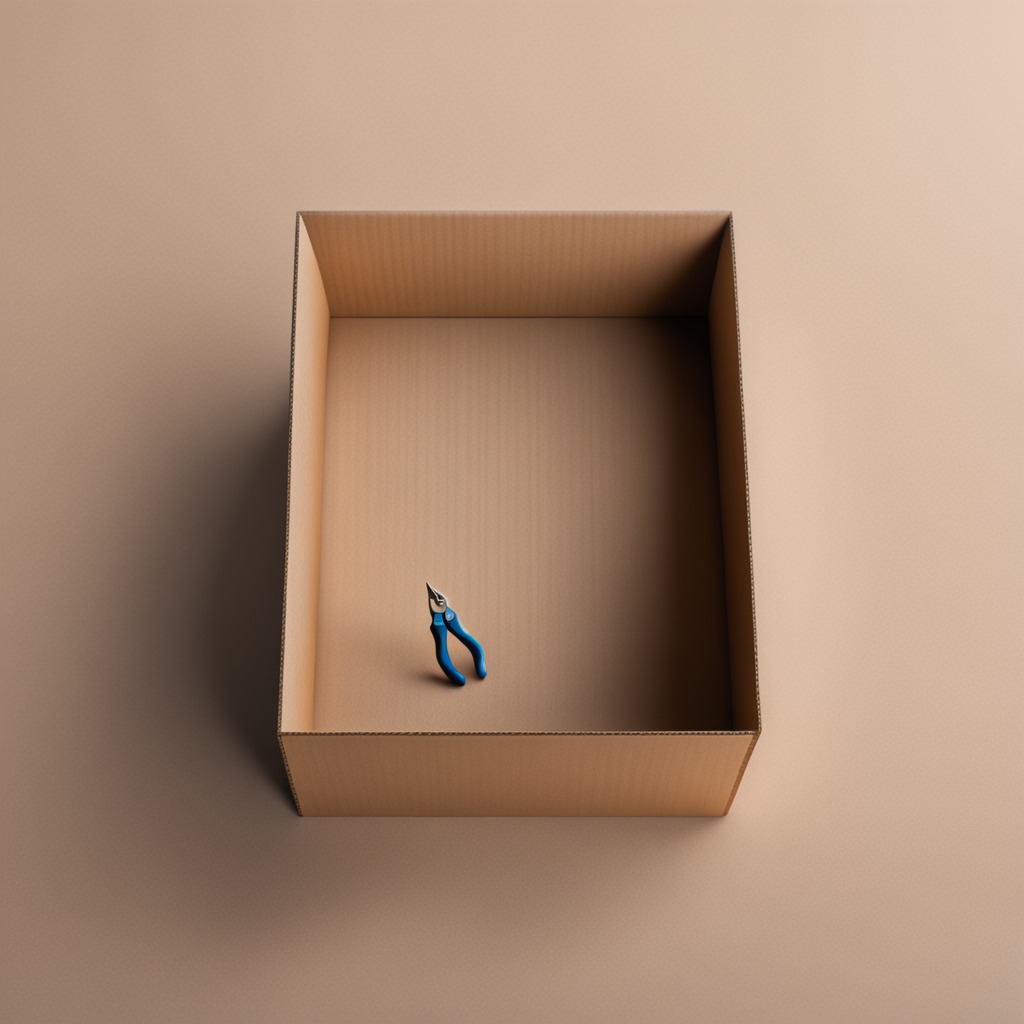
A plier is lying on the cardboard box surface.